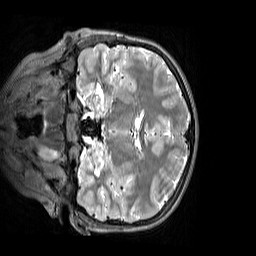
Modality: T2w
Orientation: coronal
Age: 9
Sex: female
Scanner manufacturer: siemens
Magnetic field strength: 3 T
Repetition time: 3.2 s
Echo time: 0.408 s